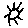
Label: sun